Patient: sex M, age 58
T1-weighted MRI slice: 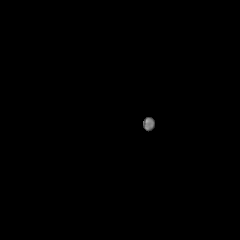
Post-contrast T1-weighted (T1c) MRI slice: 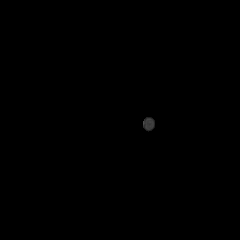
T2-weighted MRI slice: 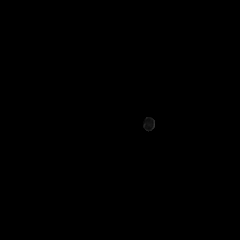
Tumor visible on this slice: no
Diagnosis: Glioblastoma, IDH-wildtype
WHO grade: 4